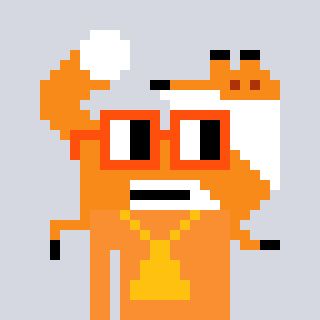
a pixel art character with square orange glasses, a fox-shaped head and a orange-colored body on a cool background